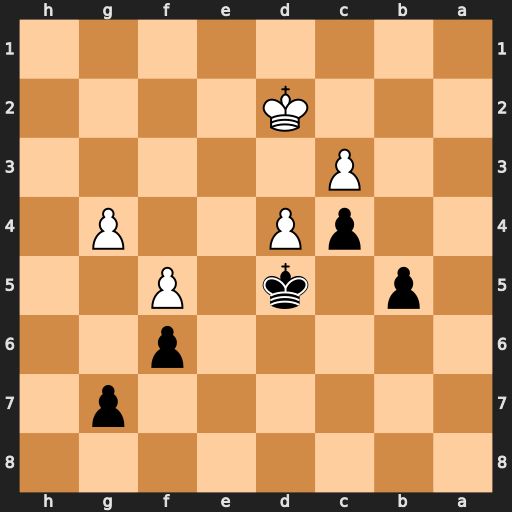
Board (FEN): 8/6p1/5p2/1p1k1P2/2pP2P1/2P5/3K4/8
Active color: b
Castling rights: -
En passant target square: -
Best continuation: Ke4 Kc1 Kf4 Kb2 Kxg4 Ka3 Kxf5